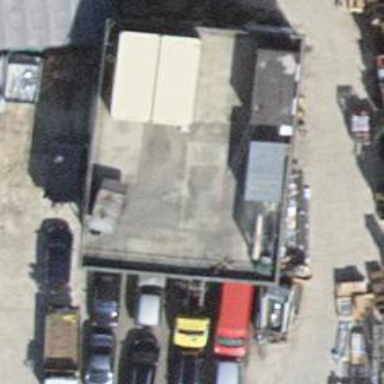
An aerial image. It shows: Industrial building.